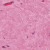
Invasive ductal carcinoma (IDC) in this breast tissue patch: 0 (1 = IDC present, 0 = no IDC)